Aerial crown-view tile of a tropical tree (Barro Colorado Island, Panama), acquired 20250715:
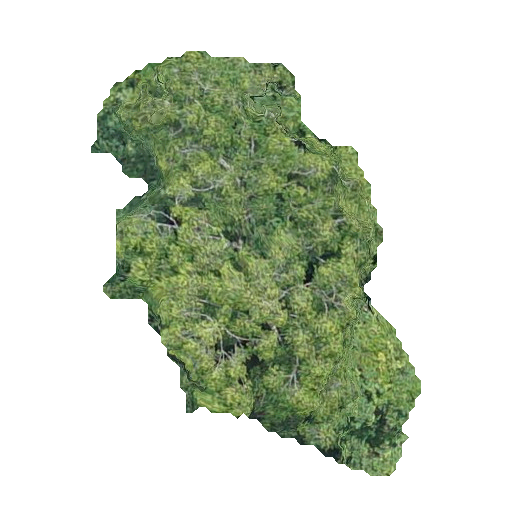
Species: Guatteria lucens
GBIF accepted scientific name: Guatteria lucens
Crown area: 128.703 m²